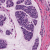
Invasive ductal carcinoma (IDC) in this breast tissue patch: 0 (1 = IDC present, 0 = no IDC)